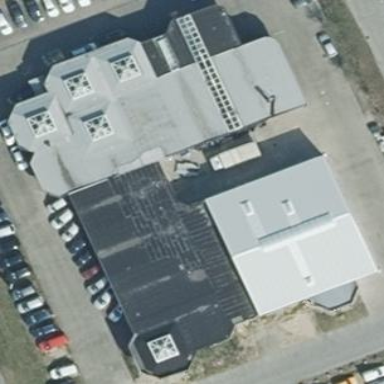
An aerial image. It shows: Building housing car shop.